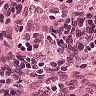
Metastatic tissue present: no